Interaction volume radius: 5 \u00c5
Interaction volume height: 10 \u00c5
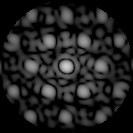
Disorder parameter: 0.2782